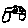
Label: car